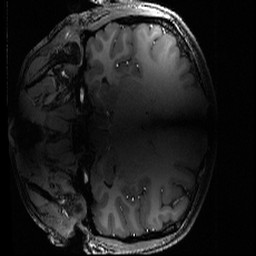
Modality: T1w
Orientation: coronal
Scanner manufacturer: siemens
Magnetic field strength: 6.98 T
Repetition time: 3.1 s
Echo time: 0.00345 s